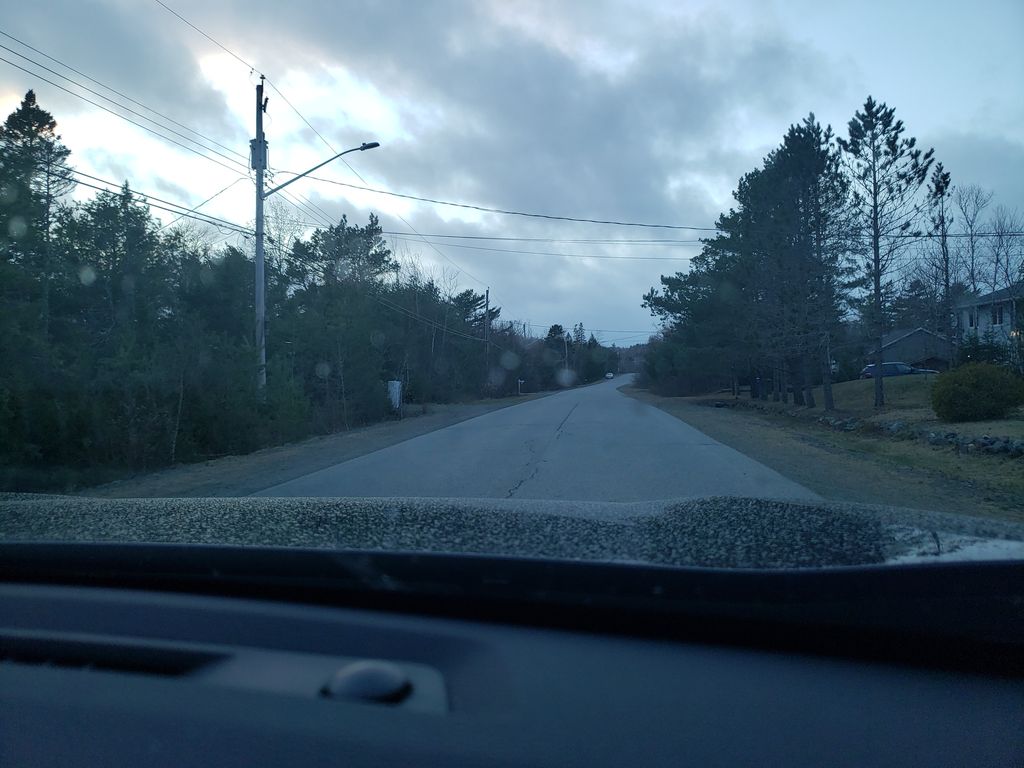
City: halifax